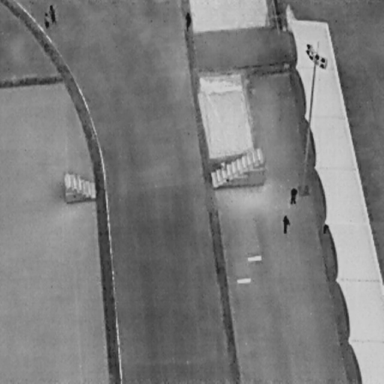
There are five People in the infrared image.